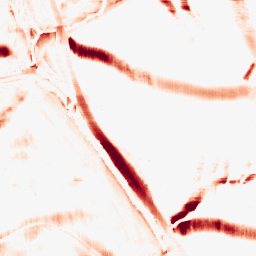
Category: morphological
Decomposition family: rolling_ball
Decomposition parameters: radius: 10
Upsampling method: bicubic
Upsampling parameters: scale: 2
Upsampling scale: 2